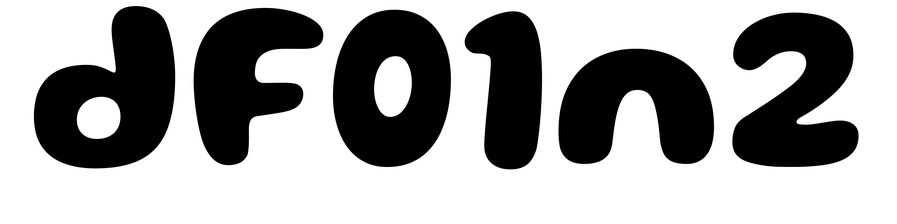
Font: Gluten_Bold